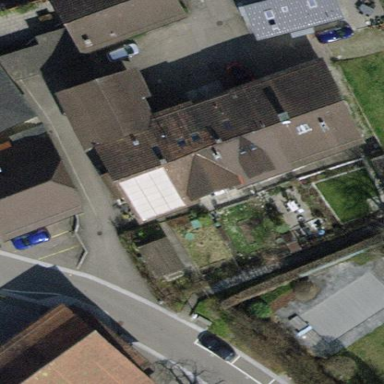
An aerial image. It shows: Terrace building.